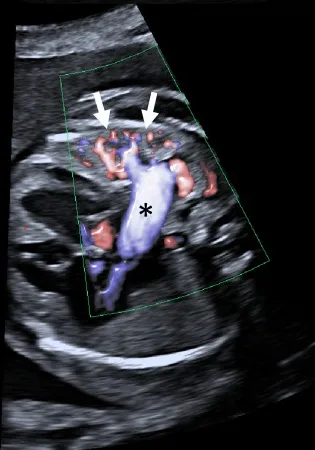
Pulmonary arteriovenous malformations in fetal echocardiogram. Enlarged left pulmonary vein. Asterisk), and . Vascular malformations in the juxtaposed left lung. Arrows).
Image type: radiology (ultrasound)